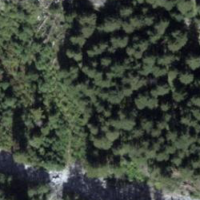
EUNIS habitat code: 43
Species observed at this site:
Polystichum lonchitis
Gymnocarpium robertianum